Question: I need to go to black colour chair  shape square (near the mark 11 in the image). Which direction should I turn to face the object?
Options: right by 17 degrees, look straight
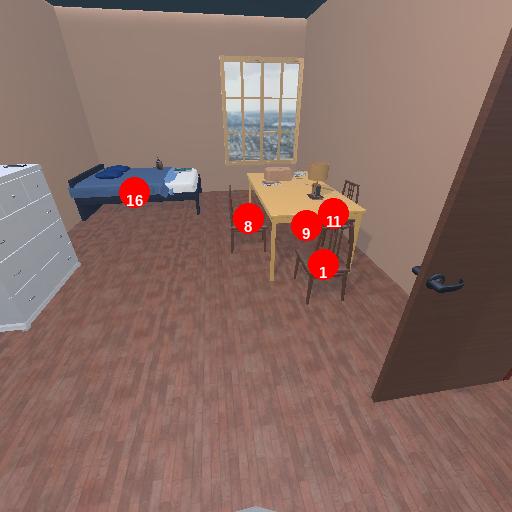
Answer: right by 17 degrees